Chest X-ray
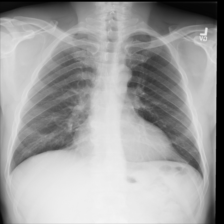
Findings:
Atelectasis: negative
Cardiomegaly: negative
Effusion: negative
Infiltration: negative
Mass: negative
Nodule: negative
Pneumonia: negative
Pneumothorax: negative
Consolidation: negative
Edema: negative
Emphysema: negative
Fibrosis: negative
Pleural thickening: negative
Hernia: negative